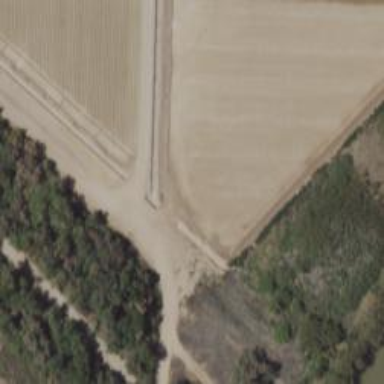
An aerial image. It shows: Irrigation culvert used for service.